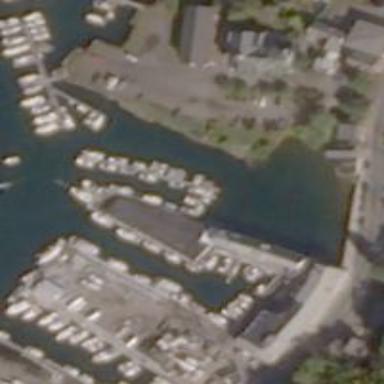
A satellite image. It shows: Man-made pier.